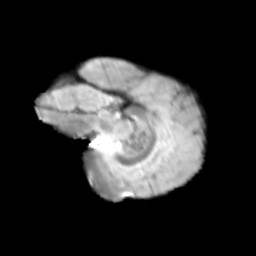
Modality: T2w
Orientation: sagittal
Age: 13
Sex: female
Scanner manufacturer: siemens
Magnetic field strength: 3 T
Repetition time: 3.8 s
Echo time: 0.07 s